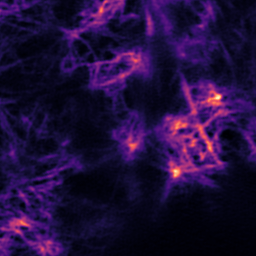
Label: Super-resolution F-actin image